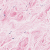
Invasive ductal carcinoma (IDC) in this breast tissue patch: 0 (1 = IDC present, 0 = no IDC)